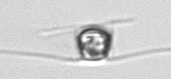
Label: Chaetoceros_danicus